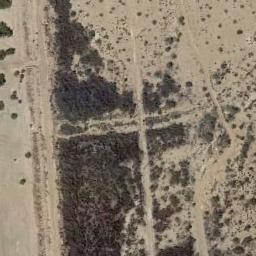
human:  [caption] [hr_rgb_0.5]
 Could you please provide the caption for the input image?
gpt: The chaparral is on the desert with a road pass by .

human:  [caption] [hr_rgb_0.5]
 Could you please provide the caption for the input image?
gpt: Some connected green chaparrals grow in the desert .

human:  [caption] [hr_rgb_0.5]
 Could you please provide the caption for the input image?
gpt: There are about a hundred trees in this desert .

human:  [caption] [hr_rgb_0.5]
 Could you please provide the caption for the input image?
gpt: Chaparral is densely distributed in the sand from the middle to sparsely around .

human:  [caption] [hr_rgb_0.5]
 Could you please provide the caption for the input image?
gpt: A few dirt roads lie in the chaparral .